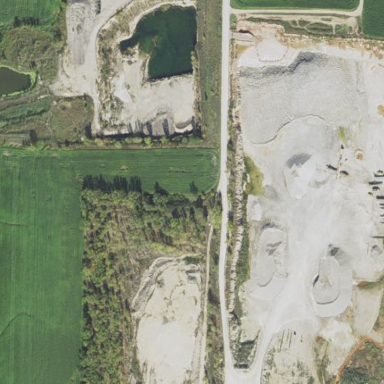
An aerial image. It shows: Quarry area.